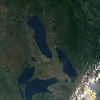
Label: land